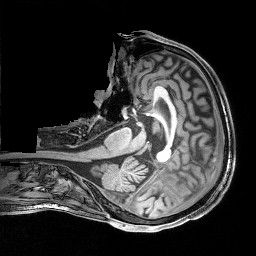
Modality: T1w
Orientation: axial
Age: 23
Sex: male
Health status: healthy